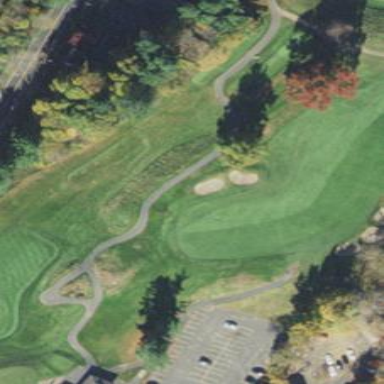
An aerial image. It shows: Rough area in golf course.